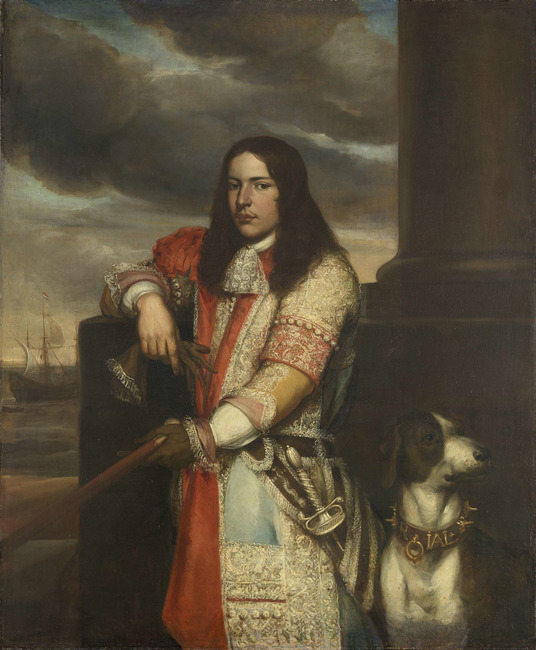
Title: Portrait of Engel de Ruyter (1649-1683)
Artist: Jan Andrea Lievens
Earliest date: 1668
Genre: painting
Iconography: Gloves
Keywords: man's portrait, knee-length portrait, officer, head to the left, body facing left, standing (position), facing front, long hair (men's hairstyle), glove/gloves in hand, rapier, dog, column (architectural element), sea in the background, ship